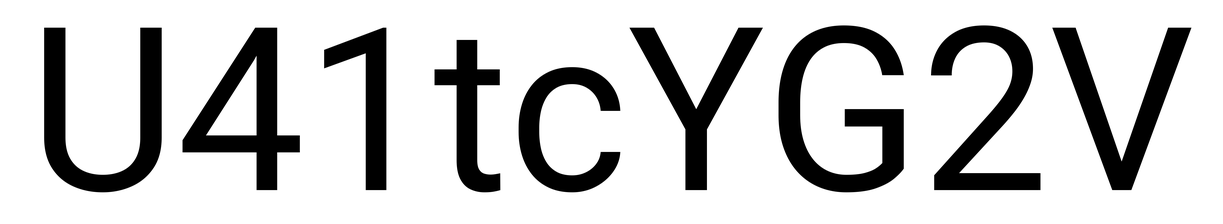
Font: Roboto_Regular